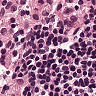
Metastatic tissue present: no